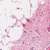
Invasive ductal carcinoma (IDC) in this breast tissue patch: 0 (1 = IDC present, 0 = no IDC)